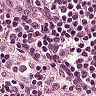
Metastatic tissue present: no